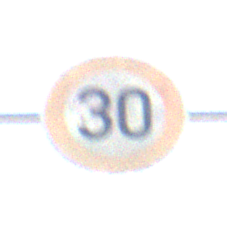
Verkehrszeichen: Geschwindigkeit30
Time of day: Midday
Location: Outdoor (RoadRail)
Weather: Clear
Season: NotSpecified
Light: Natural